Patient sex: M
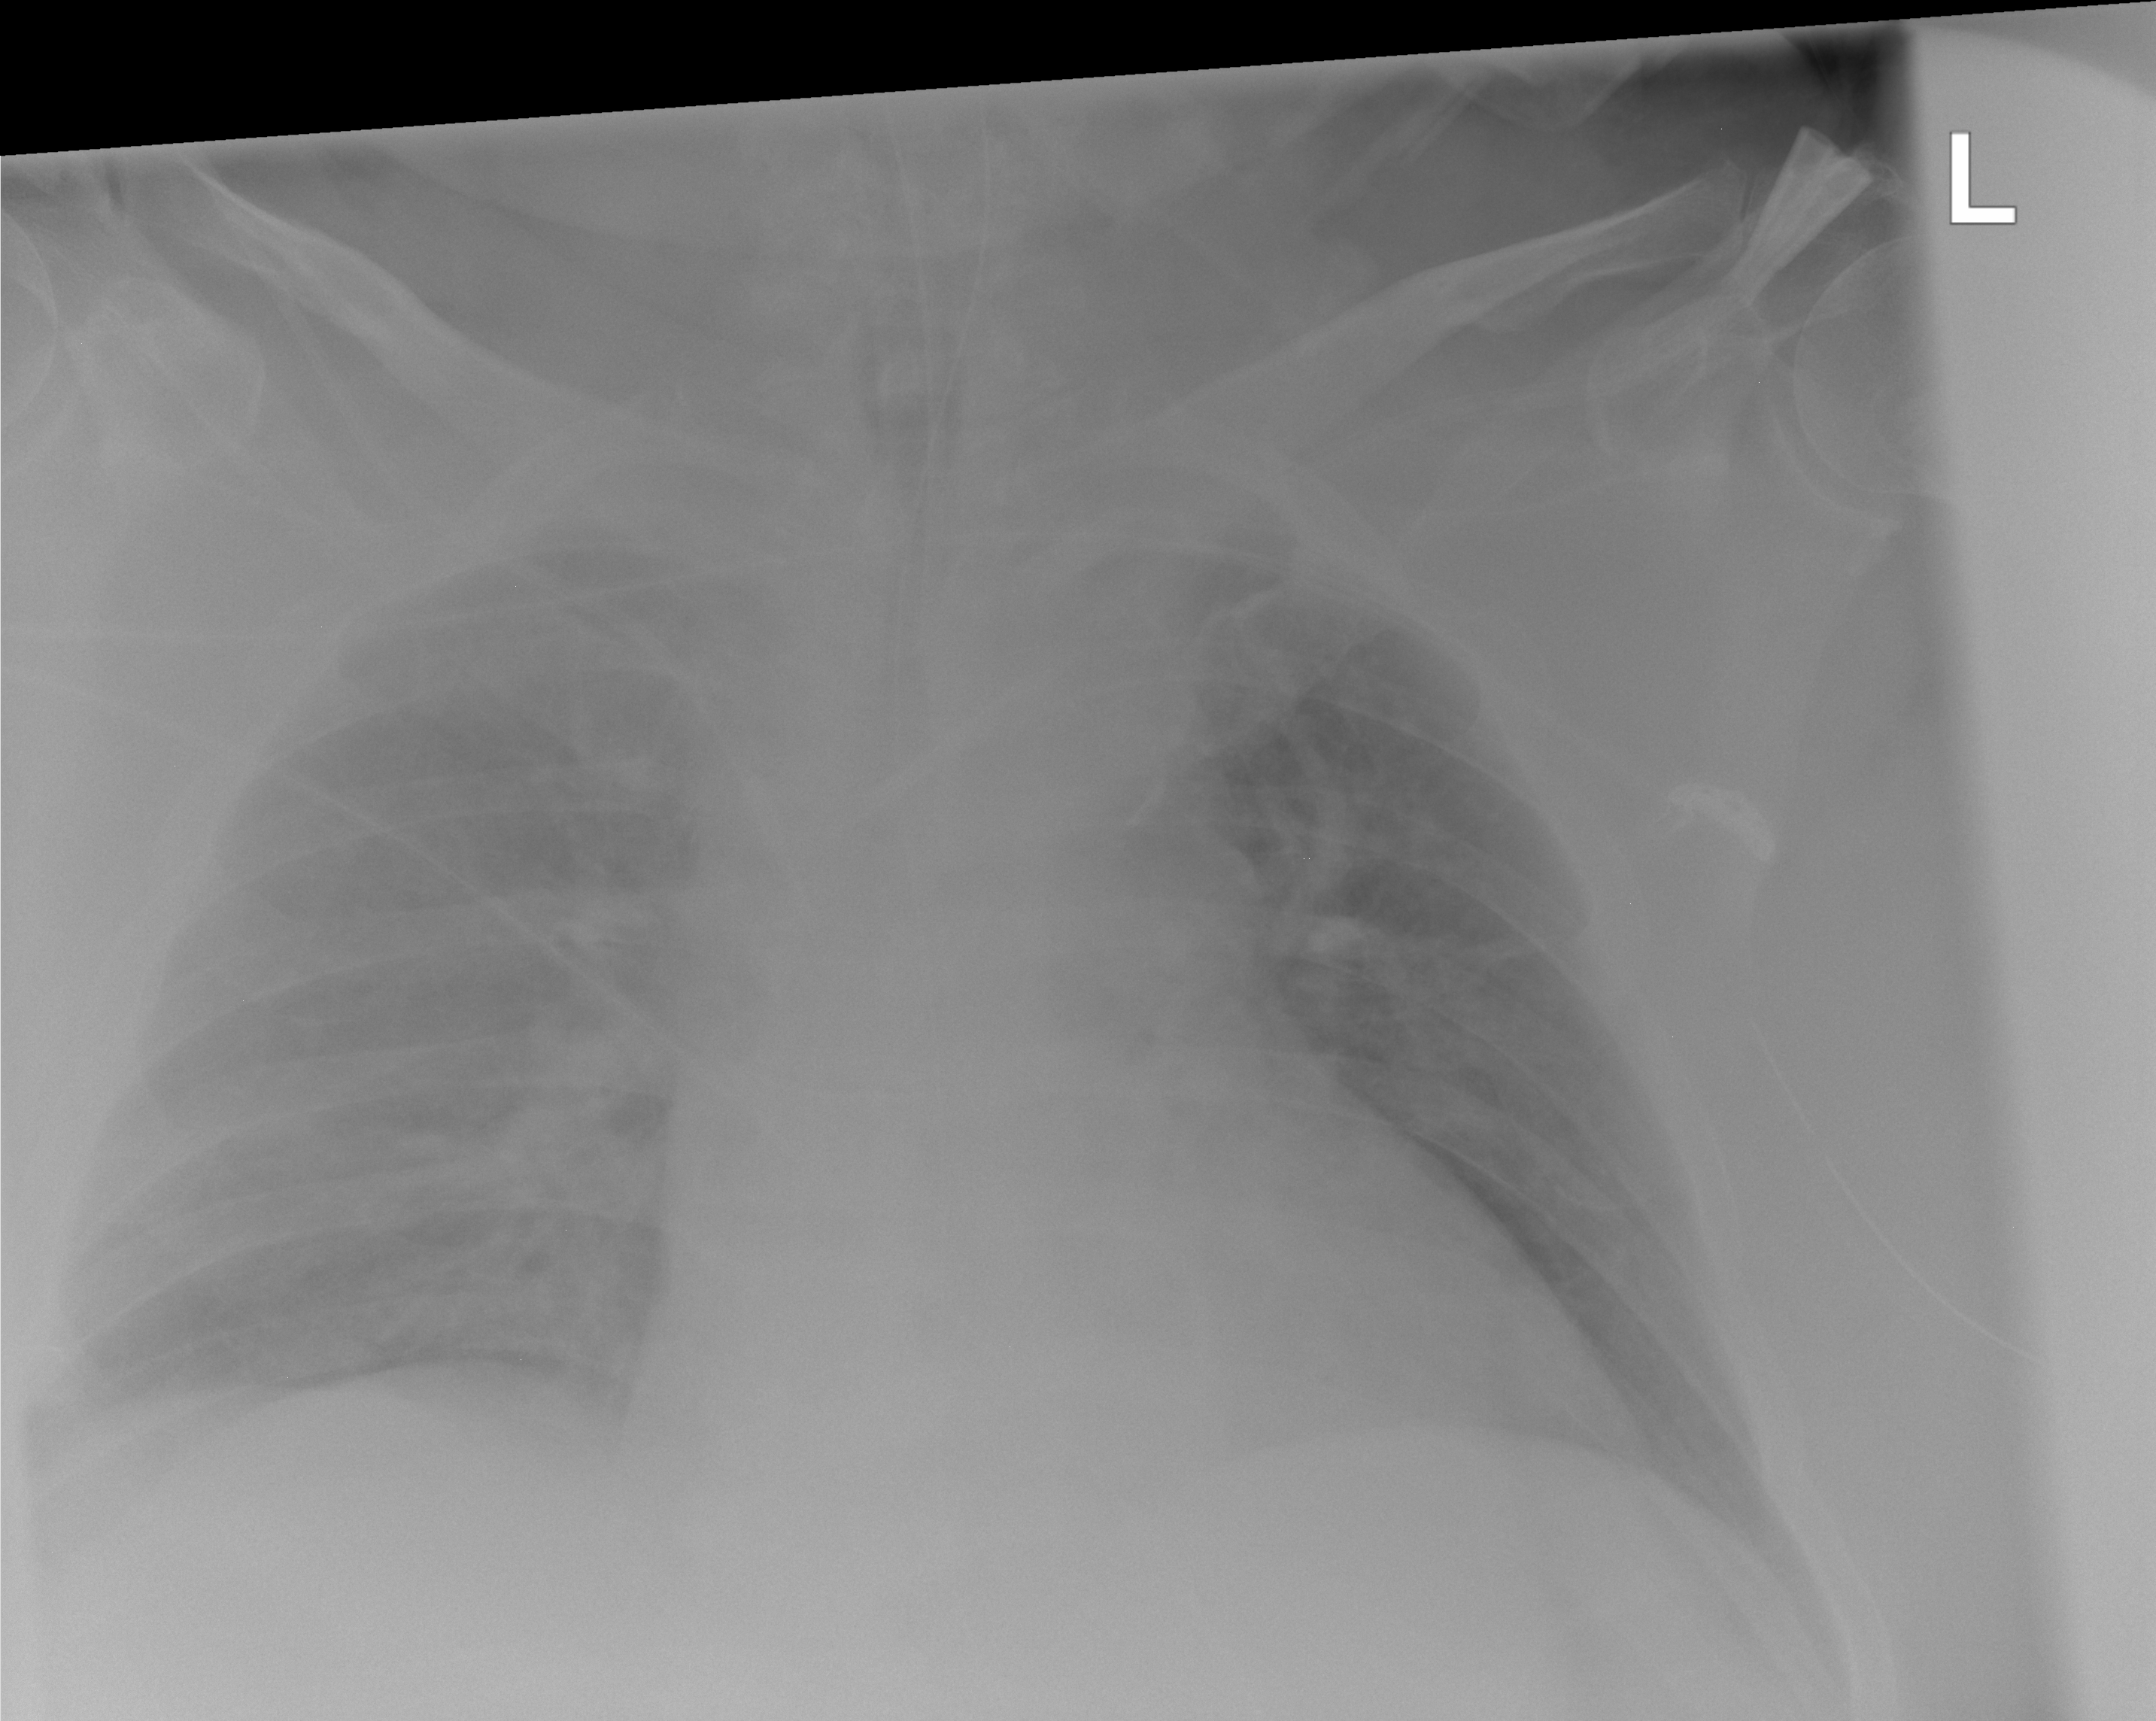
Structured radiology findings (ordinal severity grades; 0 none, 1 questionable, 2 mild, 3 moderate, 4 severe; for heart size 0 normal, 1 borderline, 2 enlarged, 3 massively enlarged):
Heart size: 2
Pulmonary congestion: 2
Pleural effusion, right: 1
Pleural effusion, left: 0
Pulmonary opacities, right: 0
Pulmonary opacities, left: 0
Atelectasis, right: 2
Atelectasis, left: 0